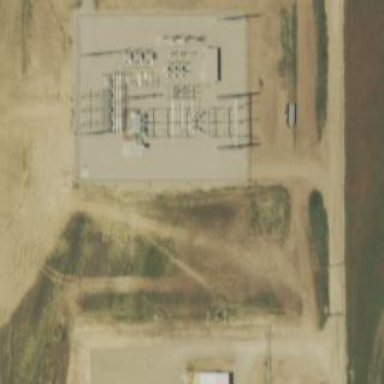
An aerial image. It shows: Power substation primarily used for electricity generation.